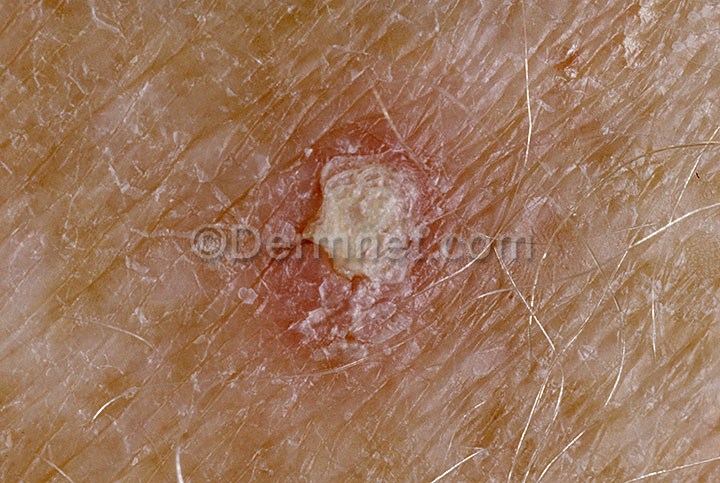
Disease: Actinic Keratosis Basal Cell Carcinoma and other Malignant Lesions